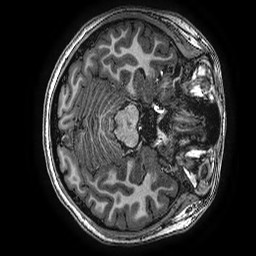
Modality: T1w
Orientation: axial
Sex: female
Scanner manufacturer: ge
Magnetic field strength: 3 T
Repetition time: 0.00766 s
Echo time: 0.003476 s